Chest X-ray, PA view. Patient: 54 years old, sex F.
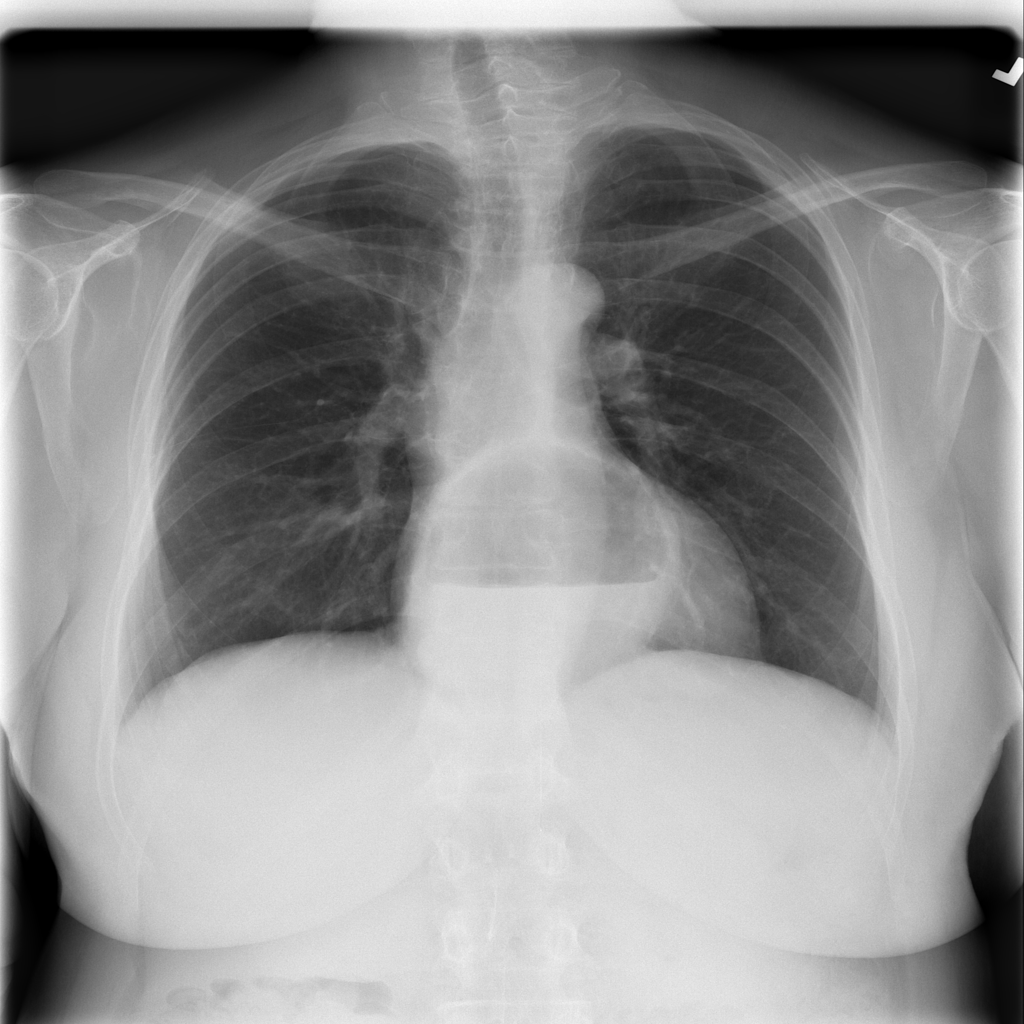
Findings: Hernia